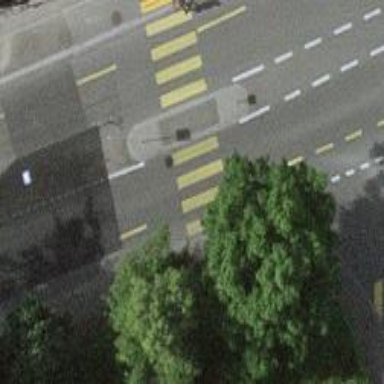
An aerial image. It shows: Kerb serving as barrier.